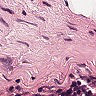
Metastatic tissue present: no